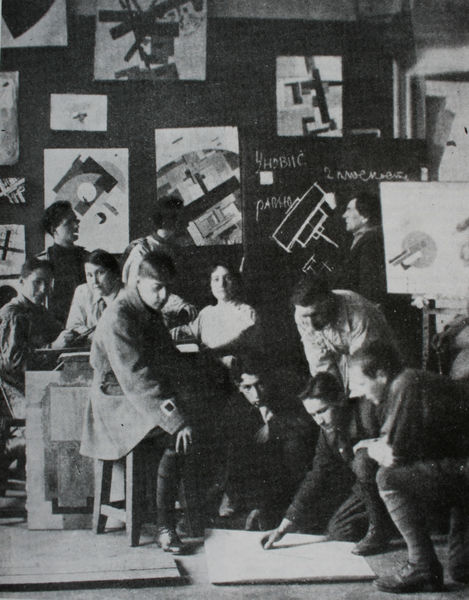
Titel: Mitglieder von UNOWIS in Witebsk
Schlagwörter: mann, frauen, frau, männer, stuhl, tisch, jacke, wand, boden, bilder, fußboden, russland, hocker, soldaten, atelier, maler, foto, fotografie, wände, knien, palette, betrachten, zeichnen, knieen, plan, studium, büro, russisch, plakate, zeichnungen, meeting, besprechung, pplan, zeinungen